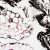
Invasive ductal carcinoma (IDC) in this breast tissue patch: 0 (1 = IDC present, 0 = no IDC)